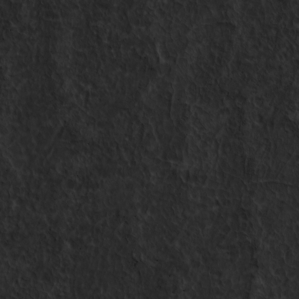
Label: non_frost